Question: I have a idea for designed window in winform. like below. I try the window opacity propriety.
But the Image also not visible. How to make this in winform.

I found this image in google. Thanks.
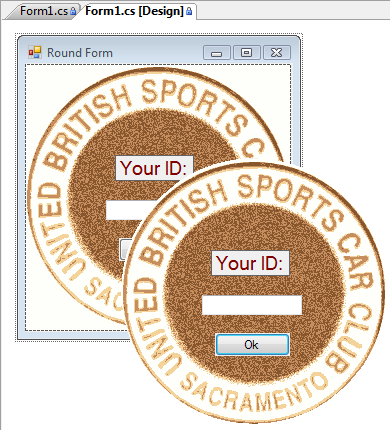
Answer: Try using the <URL> property
Make sure the background of the picture you use have the a certain color and set this color as the TransparencyKey.
You should also set the <URL> property to FormBorderStyle.None in order hide the form's title, border, etc: